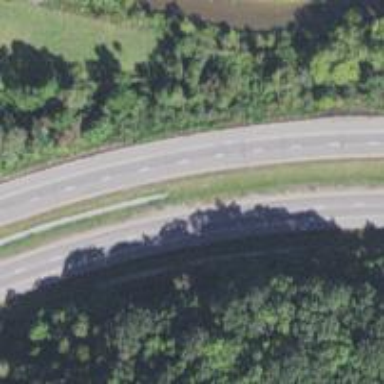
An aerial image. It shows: This image shows trunk highway that functions as expressway.